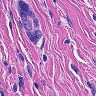
Metastatic tissue present: yes